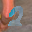
Label: 2